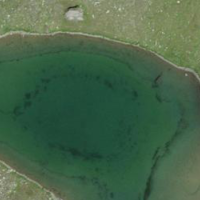
EUNIS habitat code: 31
Species observed at this site:
Montifringilla nivalis